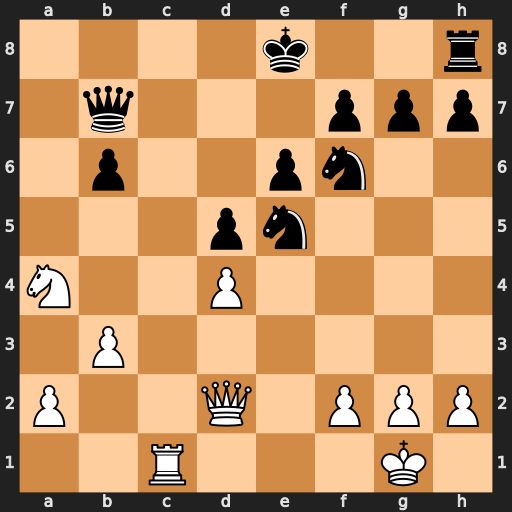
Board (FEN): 4k2r/1q3ppp/1p2pn2/3pn3/N2P4/1P6/P2Q1PPP/2R3K1
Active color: w
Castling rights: k
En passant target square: -
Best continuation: dxe5 Nd7 Qb4